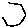
Label: hexagon